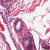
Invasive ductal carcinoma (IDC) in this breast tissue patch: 0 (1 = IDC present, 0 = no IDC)